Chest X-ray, PA view. Patient: 37 years old, sex M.
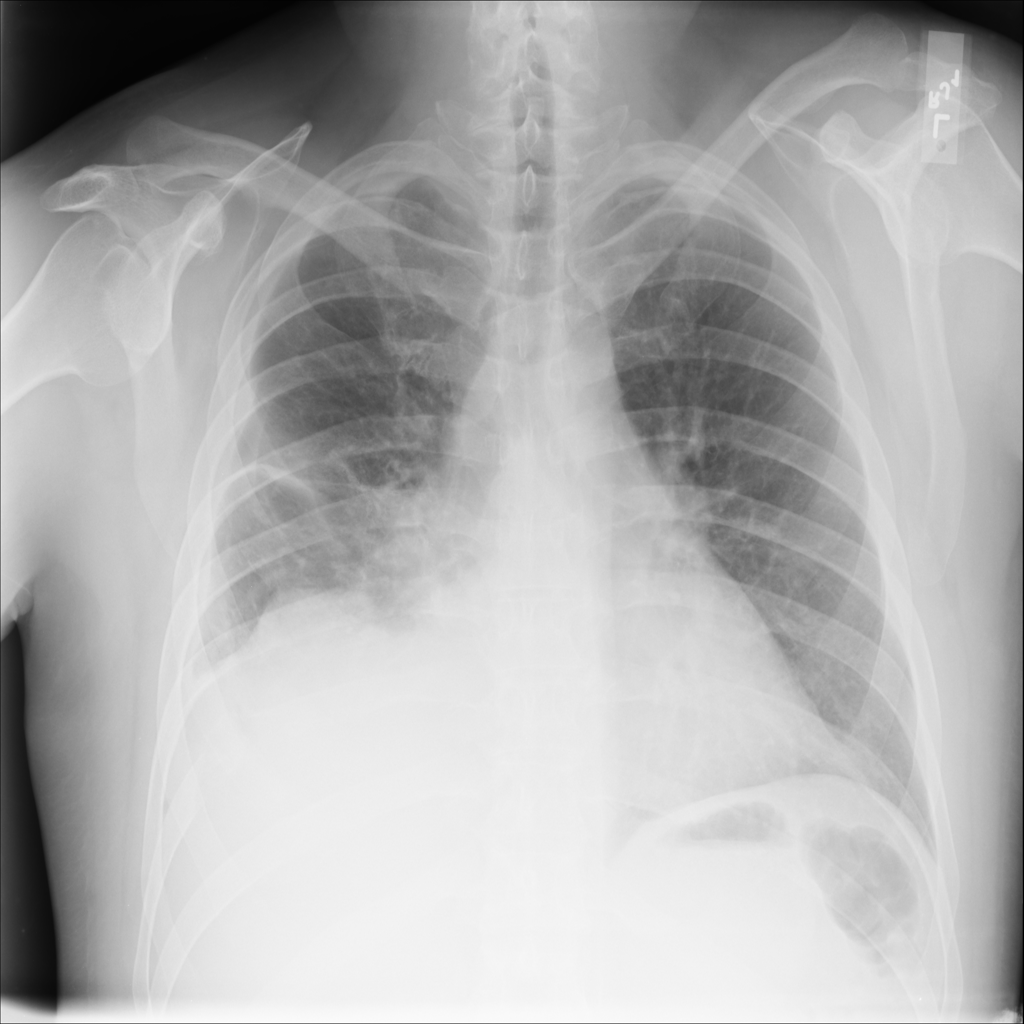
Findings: Effusion, Pleural_Thickening